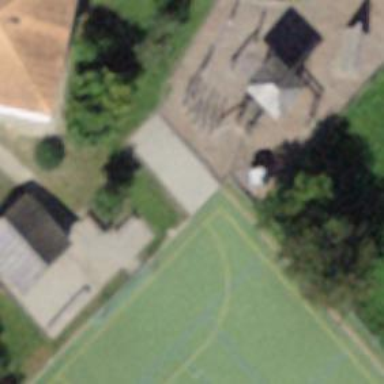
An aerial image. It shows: Playground area for leisure land.